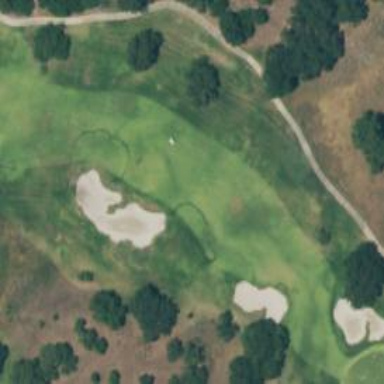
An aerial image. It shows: View of golf hole.